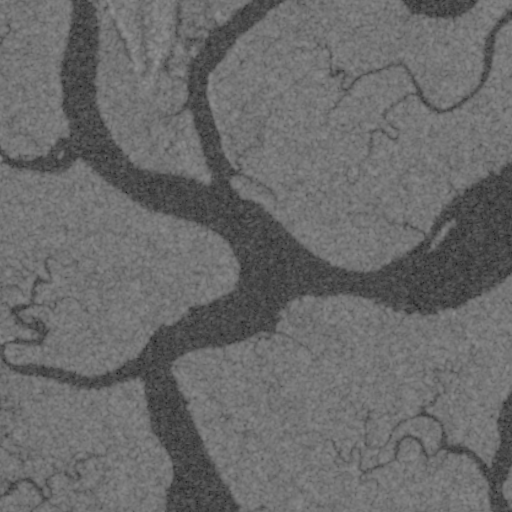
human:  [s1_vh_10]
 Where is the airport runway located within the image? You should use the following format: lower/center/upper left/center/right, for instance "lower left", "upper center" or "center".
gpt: The airport runway is located in the upper left of the image.
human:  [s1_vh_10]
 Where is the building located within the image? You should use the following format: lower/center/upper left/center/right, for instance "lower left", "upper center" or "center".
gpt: The building is located in the lower left of the image.
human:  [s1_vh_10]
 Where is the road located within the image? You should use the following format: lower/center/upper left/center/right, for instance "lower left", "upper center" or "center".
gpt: The road is located in the lower left of the image.
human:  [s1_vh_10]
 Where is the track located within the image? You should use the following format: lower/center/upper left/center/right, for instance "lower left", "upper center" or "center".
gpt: There is no track in the image.

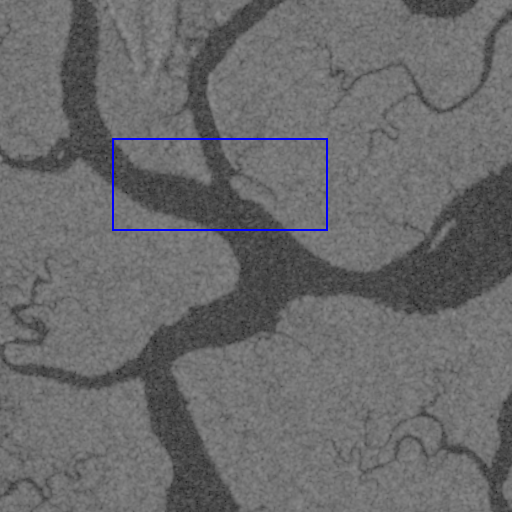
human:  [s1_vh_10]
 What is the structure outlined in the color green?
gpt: There is no green outline.
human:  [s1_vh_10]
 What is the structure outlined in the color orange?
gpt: There is no structure outlined in orange.